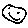
Label: smiley face